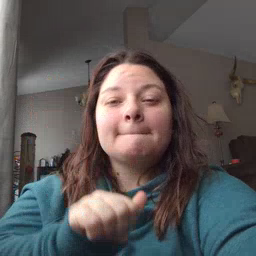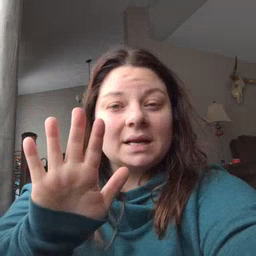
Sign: mitten